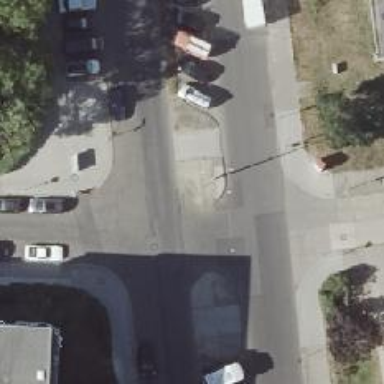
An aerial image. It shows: Unmarked crossing with pedestrian island.